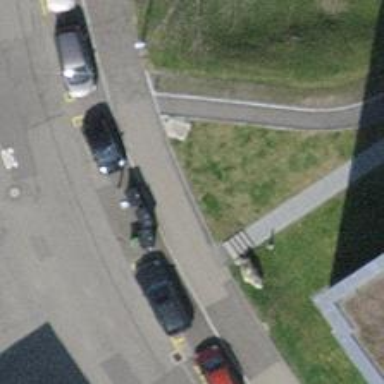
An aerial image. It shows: Sidewalk.